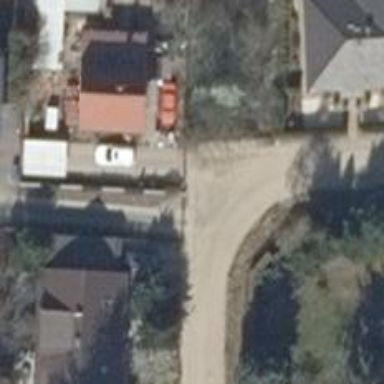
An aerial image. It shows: Driveway leading to service road.